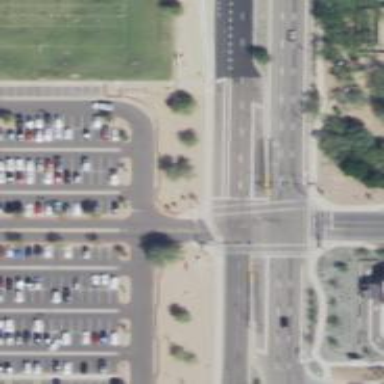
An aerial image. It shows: Marked crossing on the road.